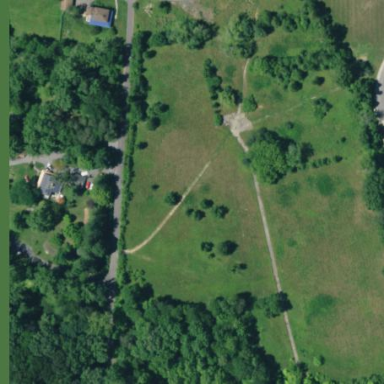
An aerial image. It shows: Local park designated as leisure land for protection.